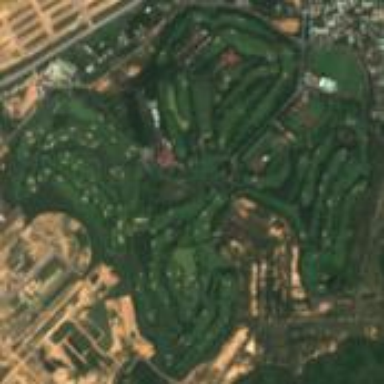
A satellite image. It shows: Golf course surrounded by greenery.